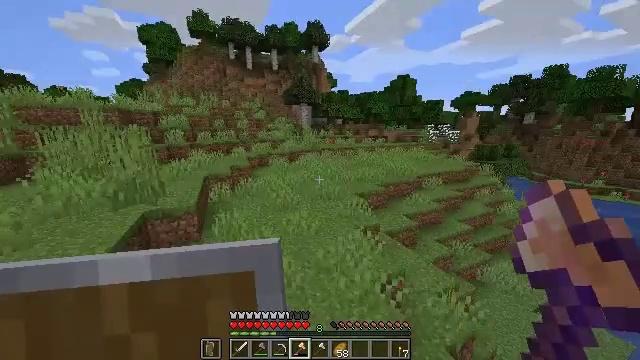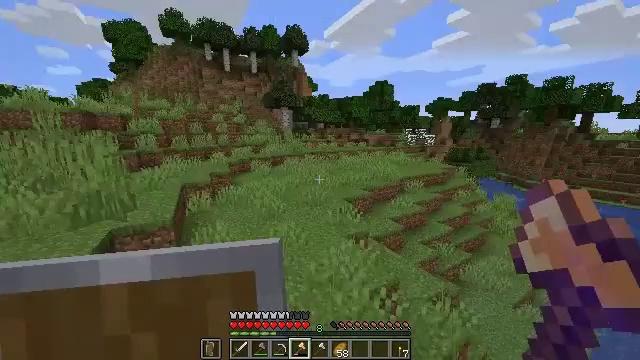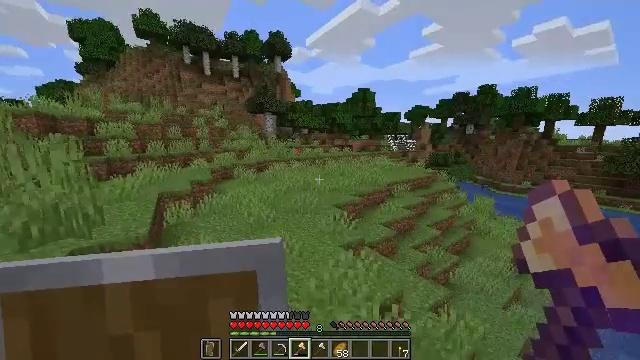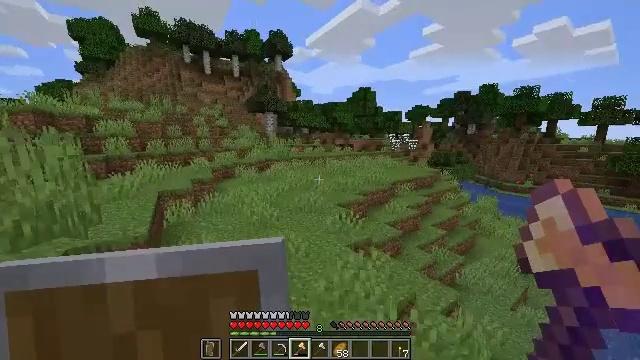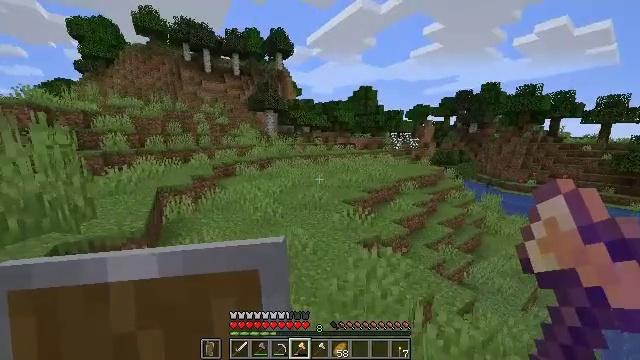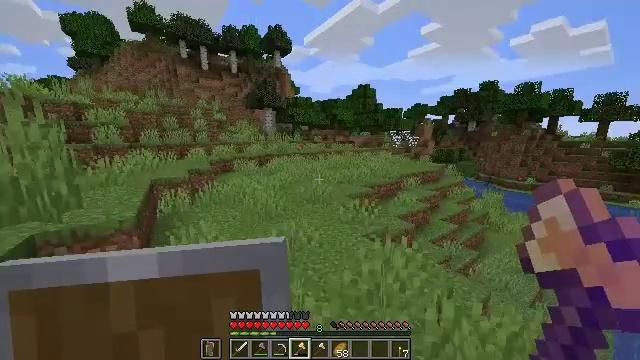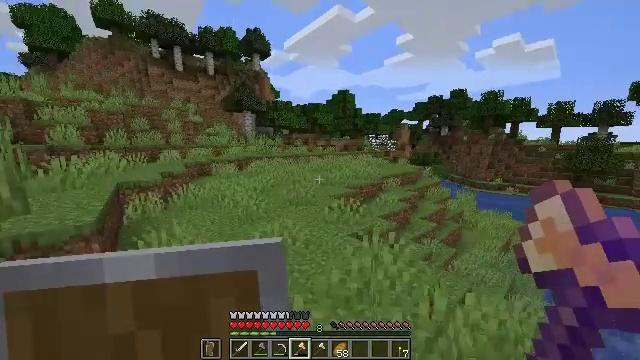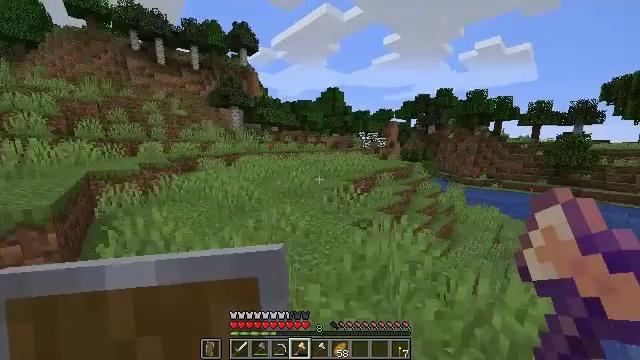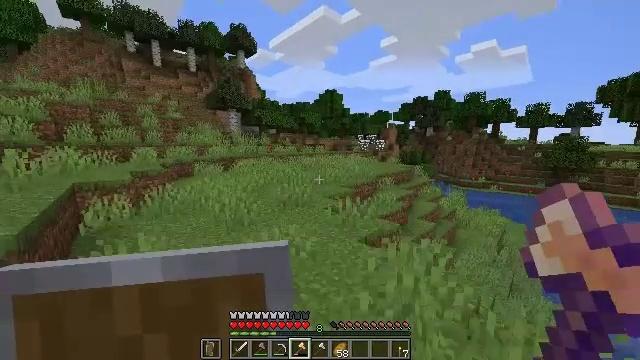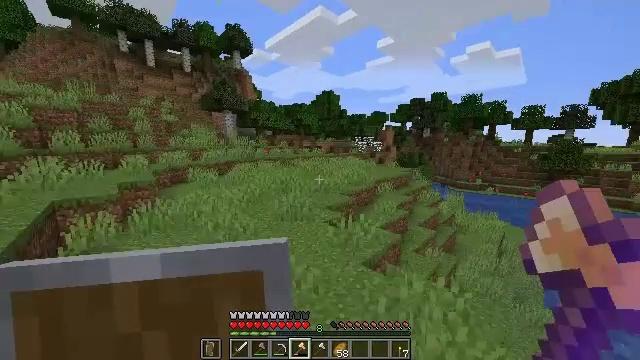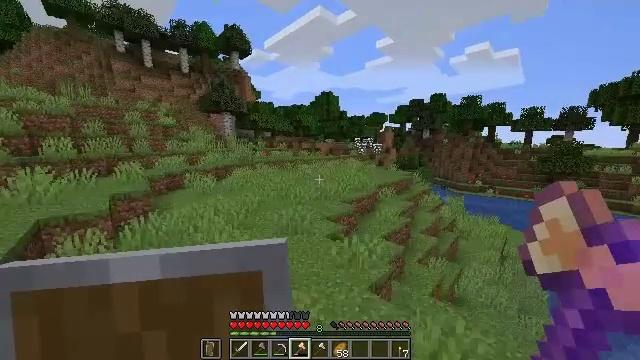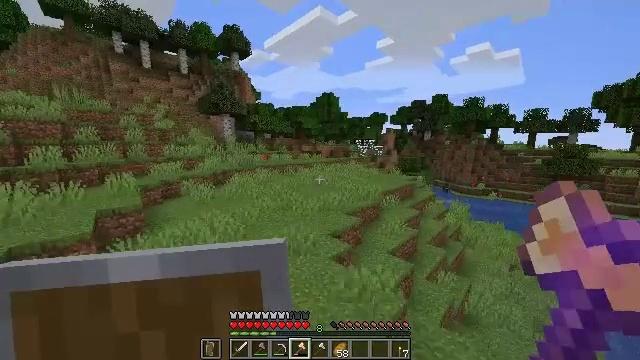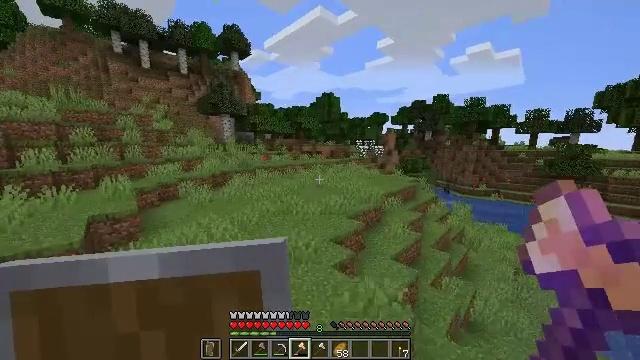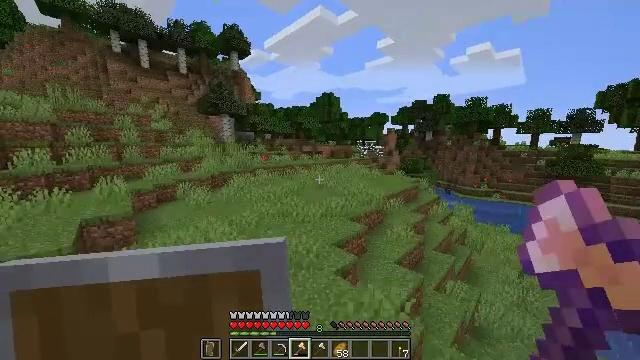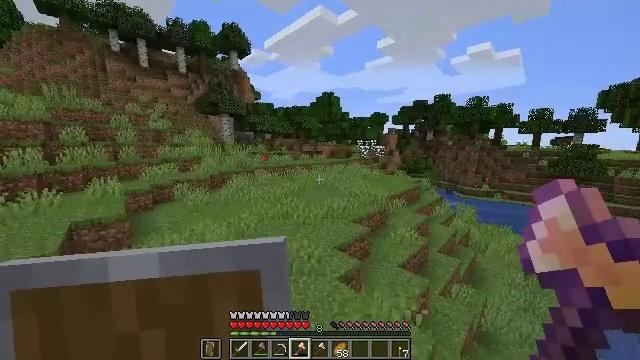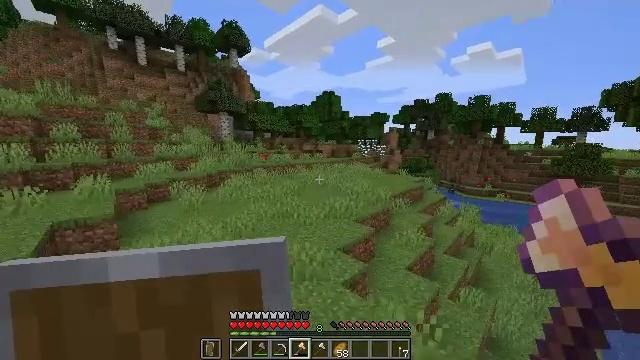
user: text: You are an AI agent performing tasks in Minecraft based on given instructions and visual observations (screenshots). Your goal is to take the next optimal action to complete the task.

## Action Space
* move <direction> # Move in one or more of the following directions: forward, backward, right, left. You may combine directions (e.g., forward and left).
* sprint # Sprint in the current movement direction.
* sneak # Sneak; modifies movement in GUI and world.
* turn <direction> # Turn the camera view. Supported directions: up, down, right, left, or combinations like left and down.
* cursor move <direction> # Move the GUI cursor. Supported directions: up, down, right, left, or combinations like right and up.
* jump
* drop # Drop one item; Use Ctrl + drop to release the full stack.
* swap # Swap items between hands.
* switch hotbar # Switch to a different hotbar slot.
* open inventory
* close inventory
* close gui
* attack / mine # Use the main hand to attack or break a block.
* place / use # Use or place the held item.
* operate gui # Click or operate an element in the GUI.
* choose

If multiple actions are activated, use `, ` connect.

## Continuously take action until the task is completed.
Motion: motion action
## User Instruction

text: Collect oak log for crafting.
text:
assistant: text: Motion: move forward, turn right, jump
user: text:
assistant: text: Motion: move forward, turn right and up
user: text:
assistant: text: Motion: move forward
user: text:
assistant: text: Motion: move forward
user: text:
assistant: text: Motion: move forward, jump
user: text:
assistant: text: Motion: move forward, turn right and up, jump
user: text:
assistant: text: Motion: move forward, turn right, jump
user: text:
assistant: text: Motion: move forward, jump
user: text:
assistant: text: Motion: move forward, jump
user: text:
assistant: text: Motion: move forward, jump
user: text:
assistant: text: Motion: move forward, jump
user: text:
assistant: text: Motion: move forward, jump
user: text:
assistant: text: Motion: move forward, jump
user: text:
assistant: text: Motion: move forward, jump
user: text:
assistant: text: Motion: move forward, jump
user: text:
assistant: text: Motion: move forward, jump
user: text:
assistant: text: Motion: move forward, jump
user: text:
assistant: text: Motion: move forward, jump
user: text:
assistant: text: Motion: move forward, jump
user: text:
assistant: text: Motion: move forward, jump
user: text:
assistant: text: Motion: move forward, jump
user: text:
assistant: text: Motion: move forward, turn right and up, open inventory
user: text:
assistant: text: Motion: cursor move right and up, open inventory
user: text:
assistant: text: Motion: cursor move right and up, open inventory
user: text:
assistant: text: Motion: no_op
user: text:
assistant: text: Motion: no_op
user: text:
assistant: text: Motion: no_op
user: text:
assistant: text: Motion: no_op
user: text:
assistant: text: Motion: no_op
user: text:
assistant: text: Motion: no_op